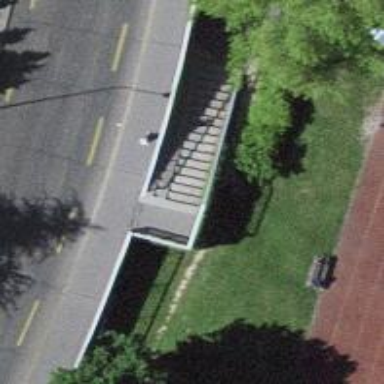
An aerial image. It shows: Concrete steps with ramp available for accessibility.